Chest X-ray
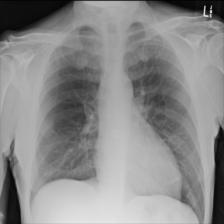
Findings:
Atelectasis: positive
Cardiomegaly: negative
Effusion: positive
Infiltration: negative
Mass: negative
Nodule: negative
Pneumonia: negative
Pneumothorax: negative
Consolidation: negative
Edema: negative
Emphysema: negative
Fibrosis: negative
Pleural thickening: negative
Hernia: negative